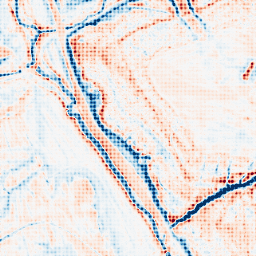
Category: edge_preserving
Decomposition family: anisotropic_diffusion
Decomposition parameters: iterations: 50
kappa: 30
gamma: 0.15
Upsampling method: sinc_blackman
Upsampling parameters: scale: 8
kernel_size: 8
Upsampling scale: 8